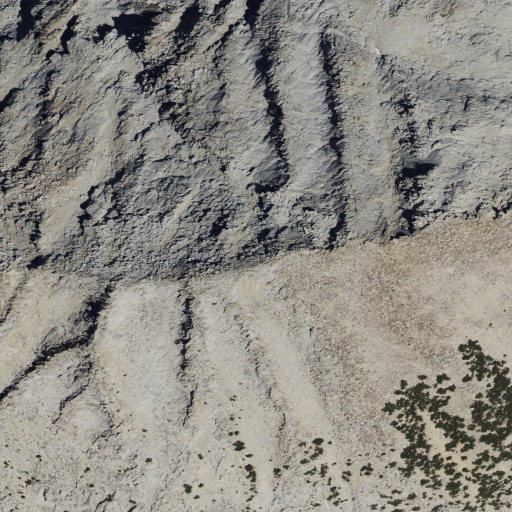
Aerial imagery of mountain in California named Pilot Knob containing barren land, shrub, and grassland